Interaction volume radius: 5 \u00c5
Interaction volume height: 10 \u00c5
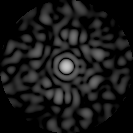
Disorder parameter: 0.8177